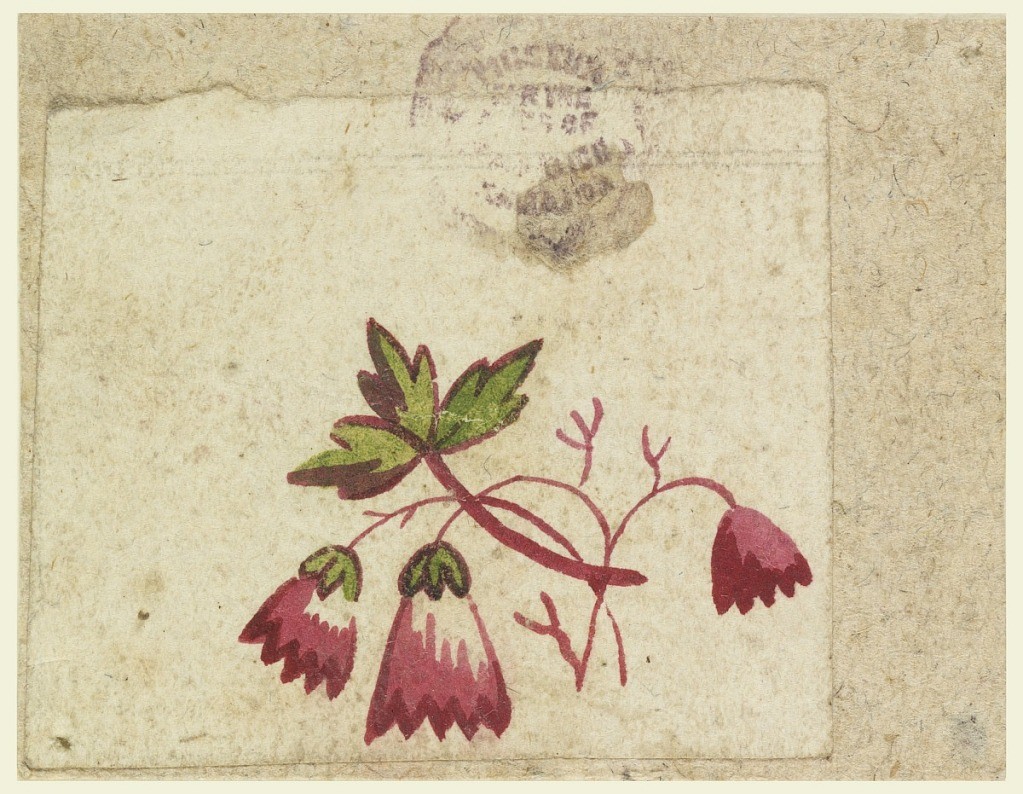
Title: Woodblock Trial Proof for a Printed Textile
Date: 1790–1800
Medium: Brush and gouache on paper
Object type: Drawing
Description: Pink blooms, similar to foxglove, with leaf, sprig on three stems.